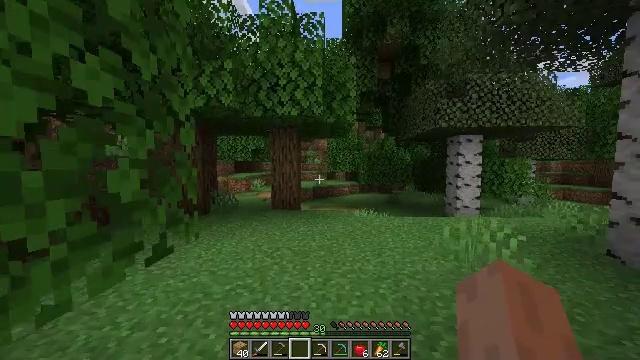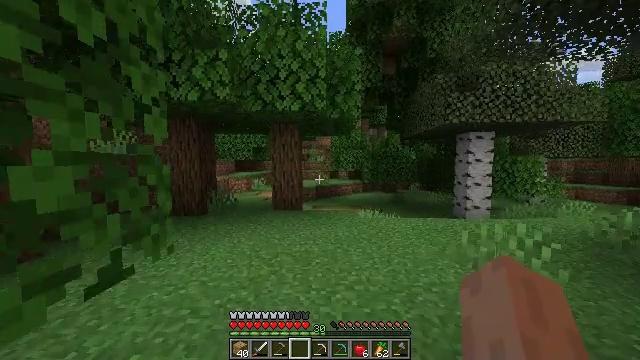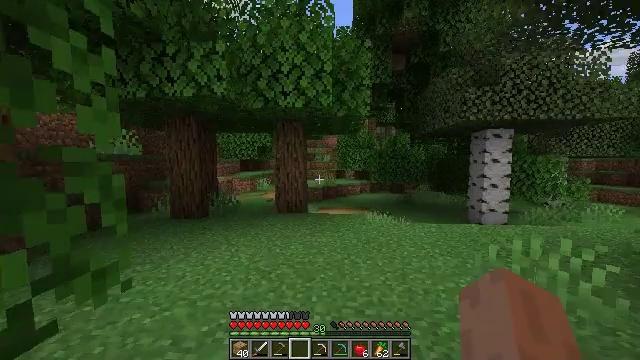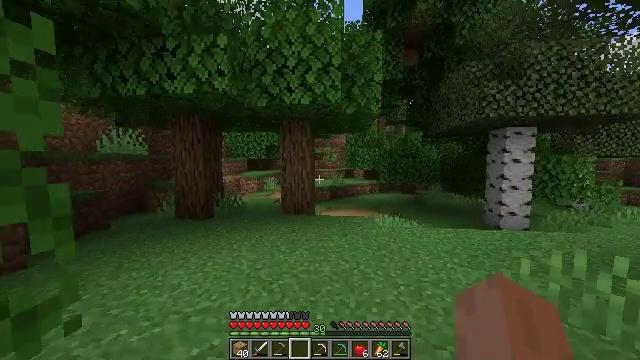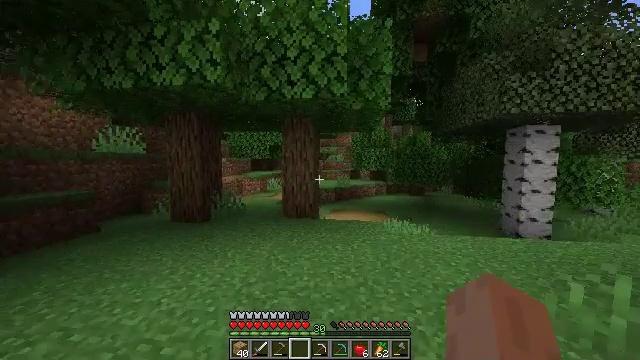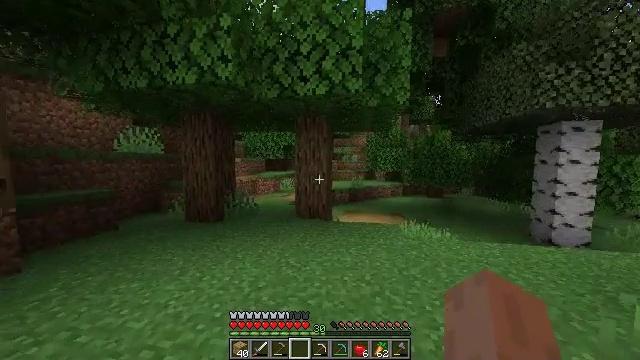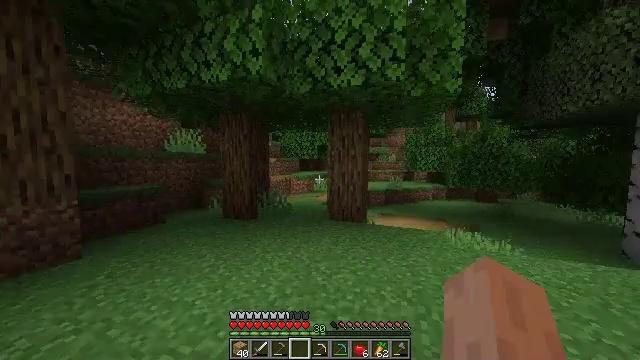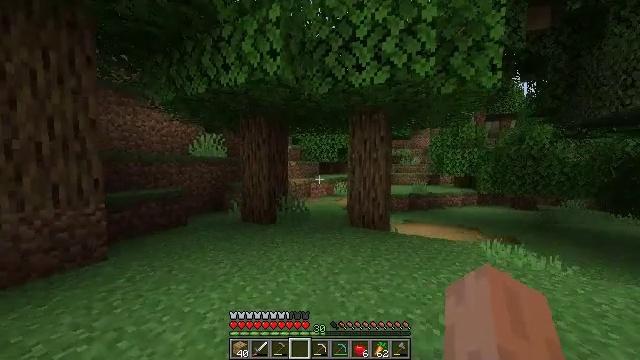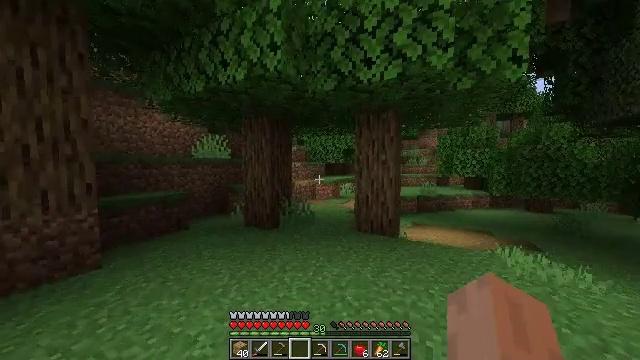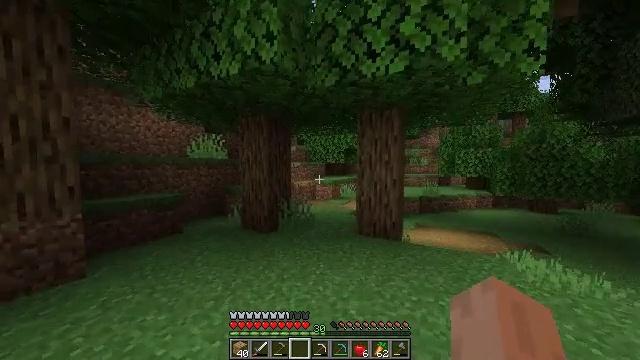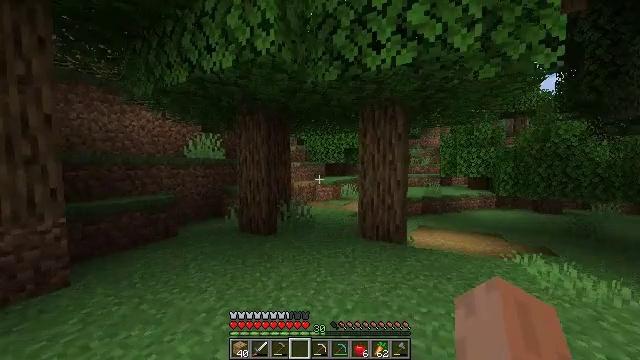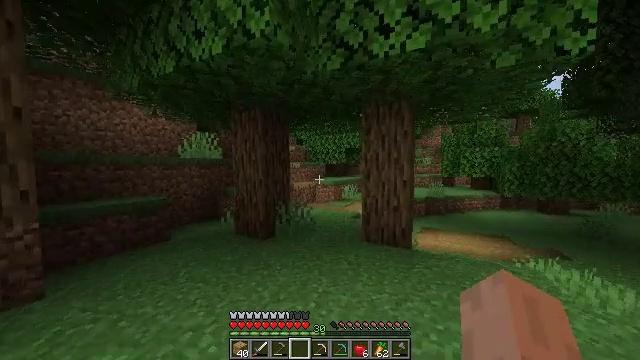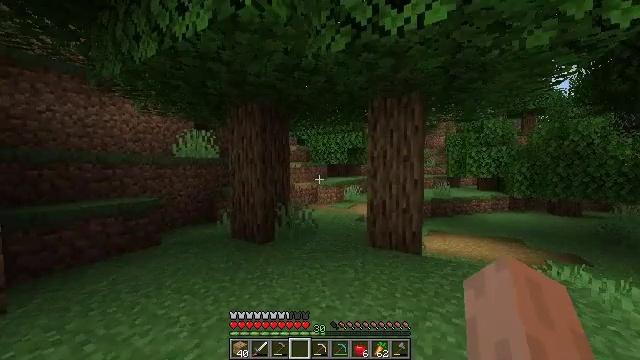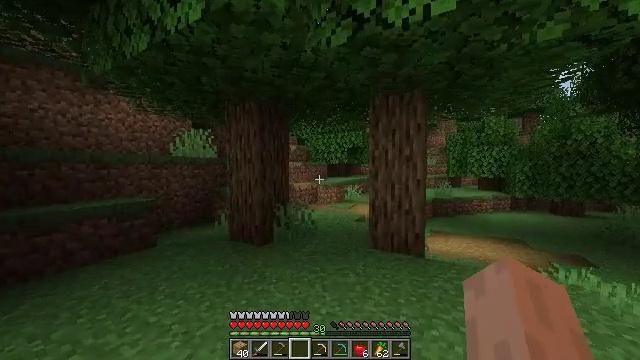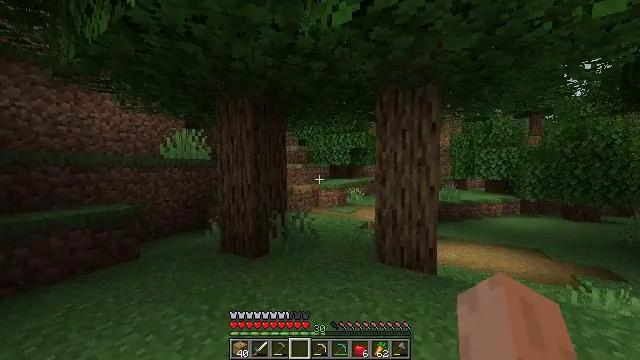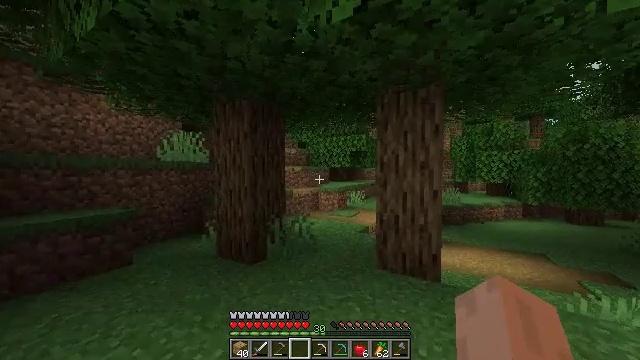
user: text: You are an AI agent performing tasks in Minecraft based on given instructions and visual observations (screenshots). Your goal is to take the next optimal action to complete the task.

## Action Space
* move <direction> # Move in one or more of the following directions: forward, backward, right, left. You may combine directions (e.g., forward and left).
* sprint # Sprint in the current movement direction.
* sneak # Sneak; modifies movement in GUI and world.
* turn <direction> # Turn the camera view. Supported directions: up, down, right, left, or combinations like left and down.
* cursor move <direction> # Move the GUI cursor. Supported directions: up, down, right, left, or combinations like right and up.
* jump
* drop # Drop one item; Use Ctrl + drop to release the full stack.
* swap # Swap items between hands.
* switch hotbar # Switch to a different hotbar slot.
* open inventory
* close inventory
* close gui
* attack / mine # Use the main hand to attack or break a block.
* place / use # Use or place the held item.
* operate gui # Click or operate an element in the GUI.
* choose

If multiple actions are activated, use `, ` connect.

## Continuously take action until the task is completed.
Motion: motion action
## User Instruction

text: Get ready to enchant items by crafting an enchanting table.
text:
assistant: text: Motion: move forward, sprint
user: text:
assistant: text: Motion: move forward, sprint, turn left
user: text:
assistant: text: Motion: move forward, sprint, turn left
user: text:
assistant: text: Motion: move forward, sprint, turn left
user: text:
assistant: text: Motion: move forward, sprint, turn left
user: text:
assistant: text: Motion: move forward, sprint, turn left
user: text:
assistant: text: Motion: move forward, sprint, turn left
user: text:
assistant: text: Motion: move forward, sprint, turn left
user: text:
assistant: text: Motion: move forward, sprint
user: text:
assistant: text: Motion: move forward, sprint
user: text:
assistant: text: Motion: move forward, sprint
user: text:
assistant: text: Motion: move forward, sprint
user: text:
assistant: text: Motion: move forward, sprint
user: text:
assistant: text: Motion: move forward, sprint
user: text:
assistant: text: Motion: move forward, sprint
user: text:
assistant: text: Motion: move forward, sprint
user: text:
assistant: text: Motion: move forward, sprint
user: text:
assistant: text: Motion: move forward, sprint
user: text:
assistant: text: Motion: move forward, sprint
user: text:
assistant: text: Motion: move forward, sprint
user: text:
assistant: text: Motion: move forward, sprint
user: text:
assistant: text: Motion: move forward, sprint
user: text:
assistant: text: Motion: move forward, sprint
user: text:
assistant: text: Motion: move forward, sprint
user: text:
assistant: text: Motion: move forward, sprint
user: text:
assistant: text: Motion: move forward, sprint
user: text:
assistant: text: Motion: move forward and move right, sprint
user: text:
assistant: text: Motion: move forward and move right, sprint
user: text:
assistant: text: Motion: move forward and move right, sprint, turn left
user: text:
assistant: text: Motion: move forward and move right, sprint, turn left